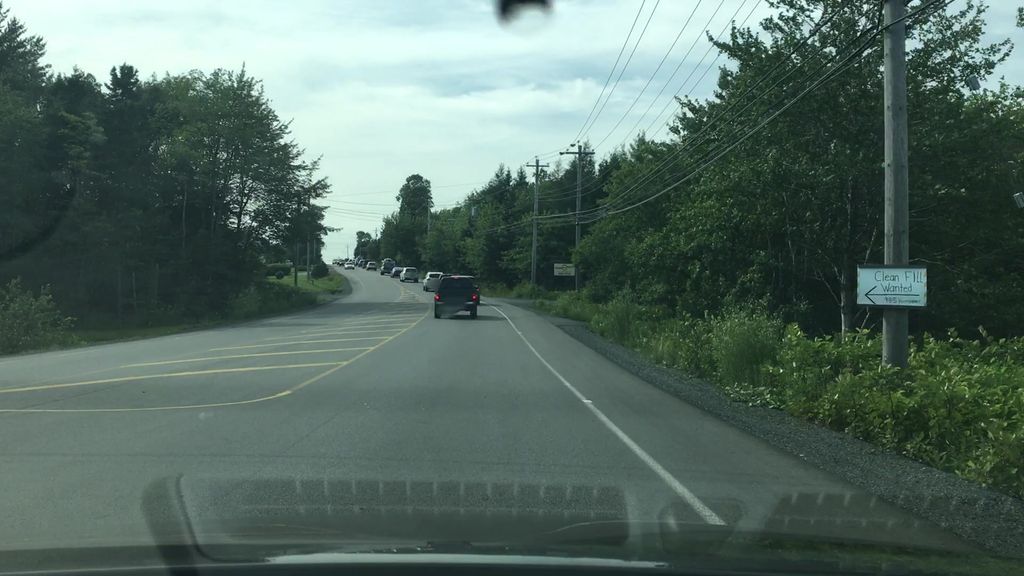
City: halifax